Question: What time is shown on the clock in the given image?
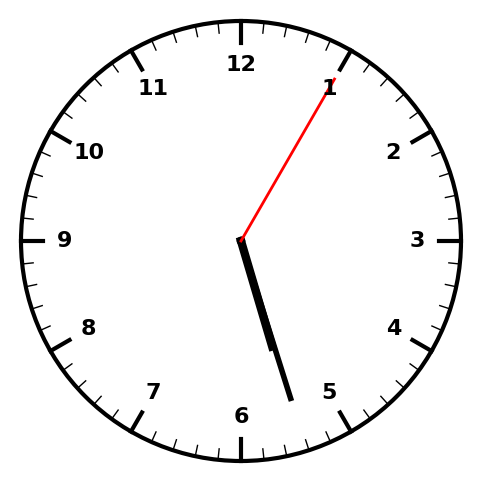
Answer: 05:27:05